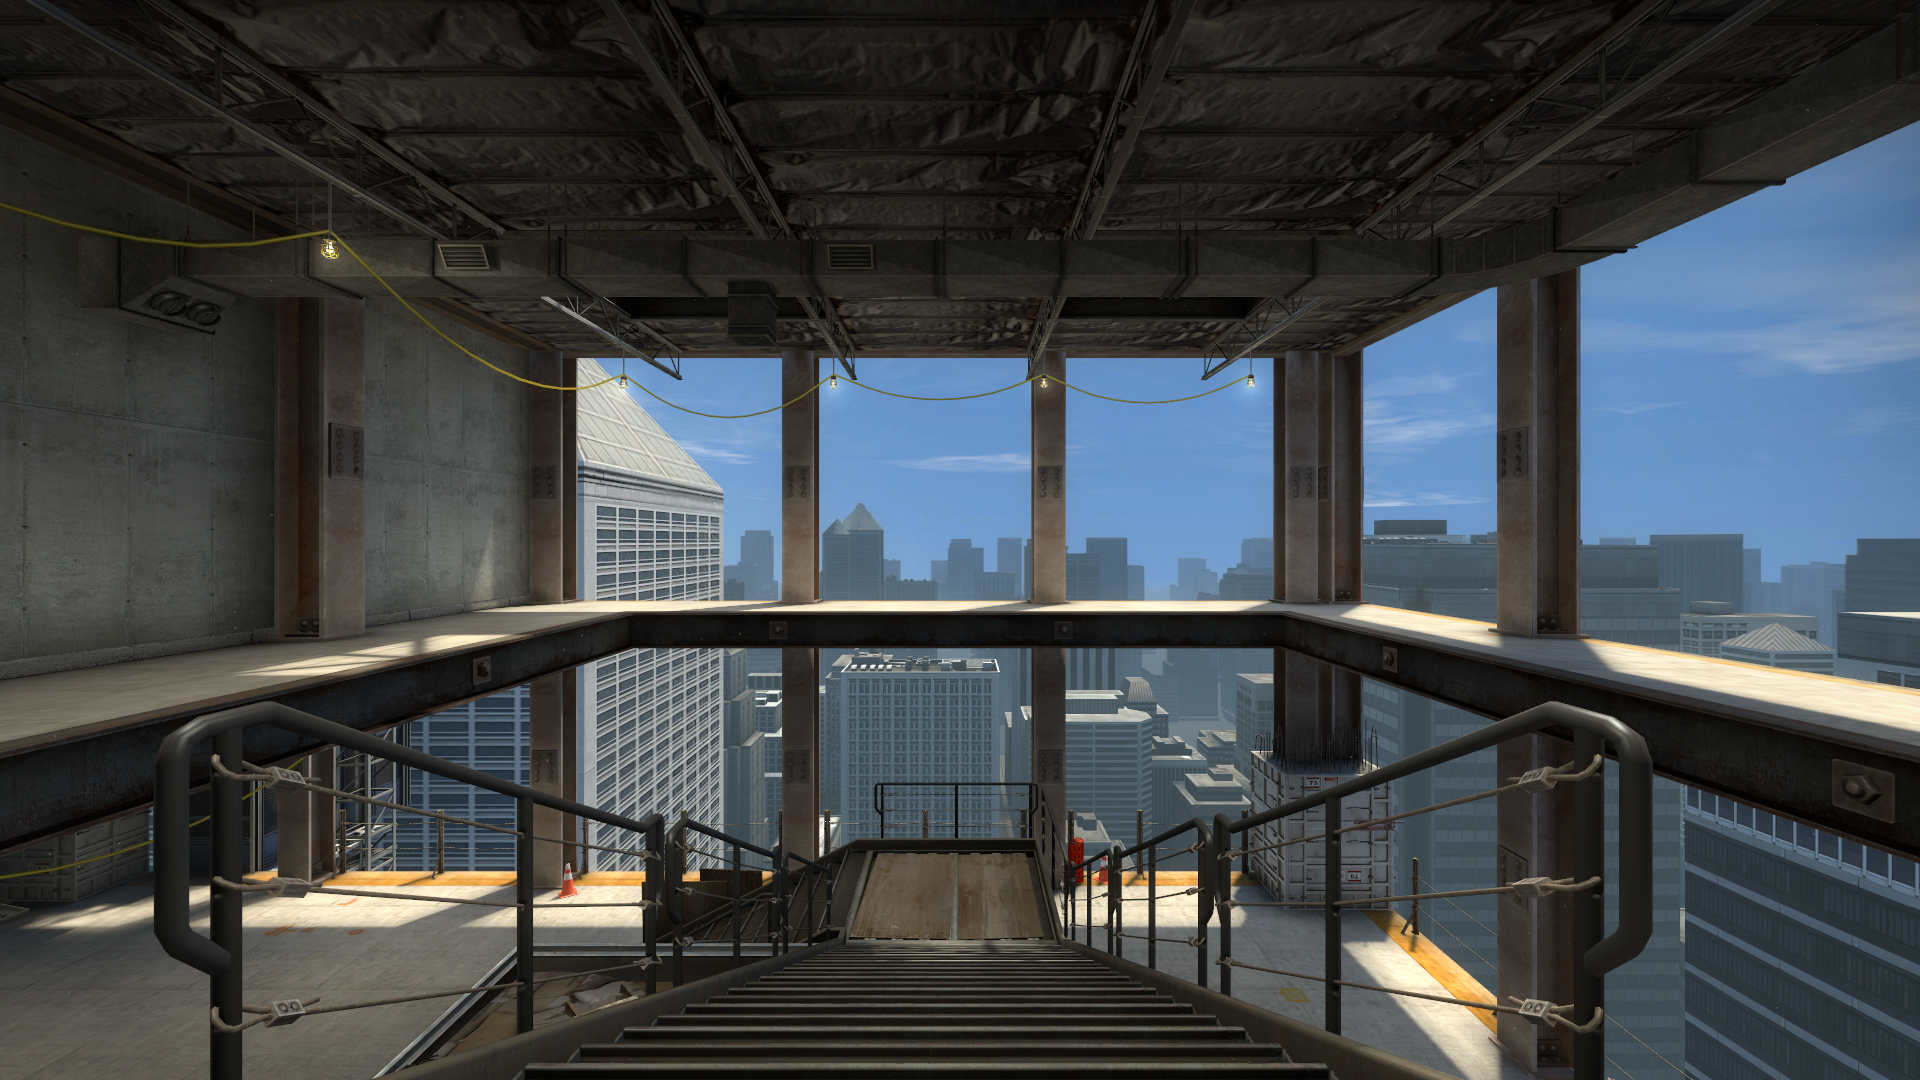
Map: de_vertigo